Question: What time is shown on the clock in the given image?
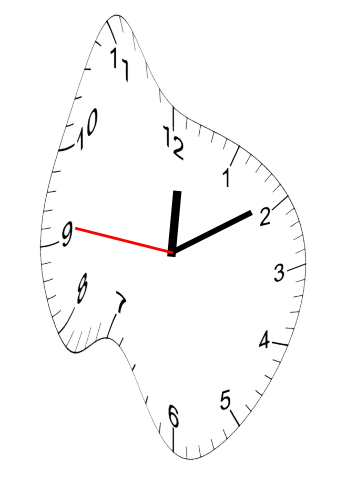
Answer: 12:09:46